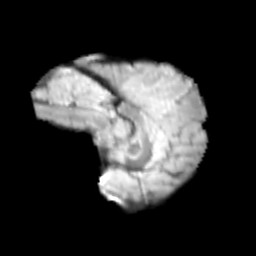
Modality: T2w
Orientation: sagittal
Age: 13
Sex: male
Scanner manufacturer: siemens
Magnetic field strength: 3 T
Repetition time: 3.8 s
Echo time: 0.07 s